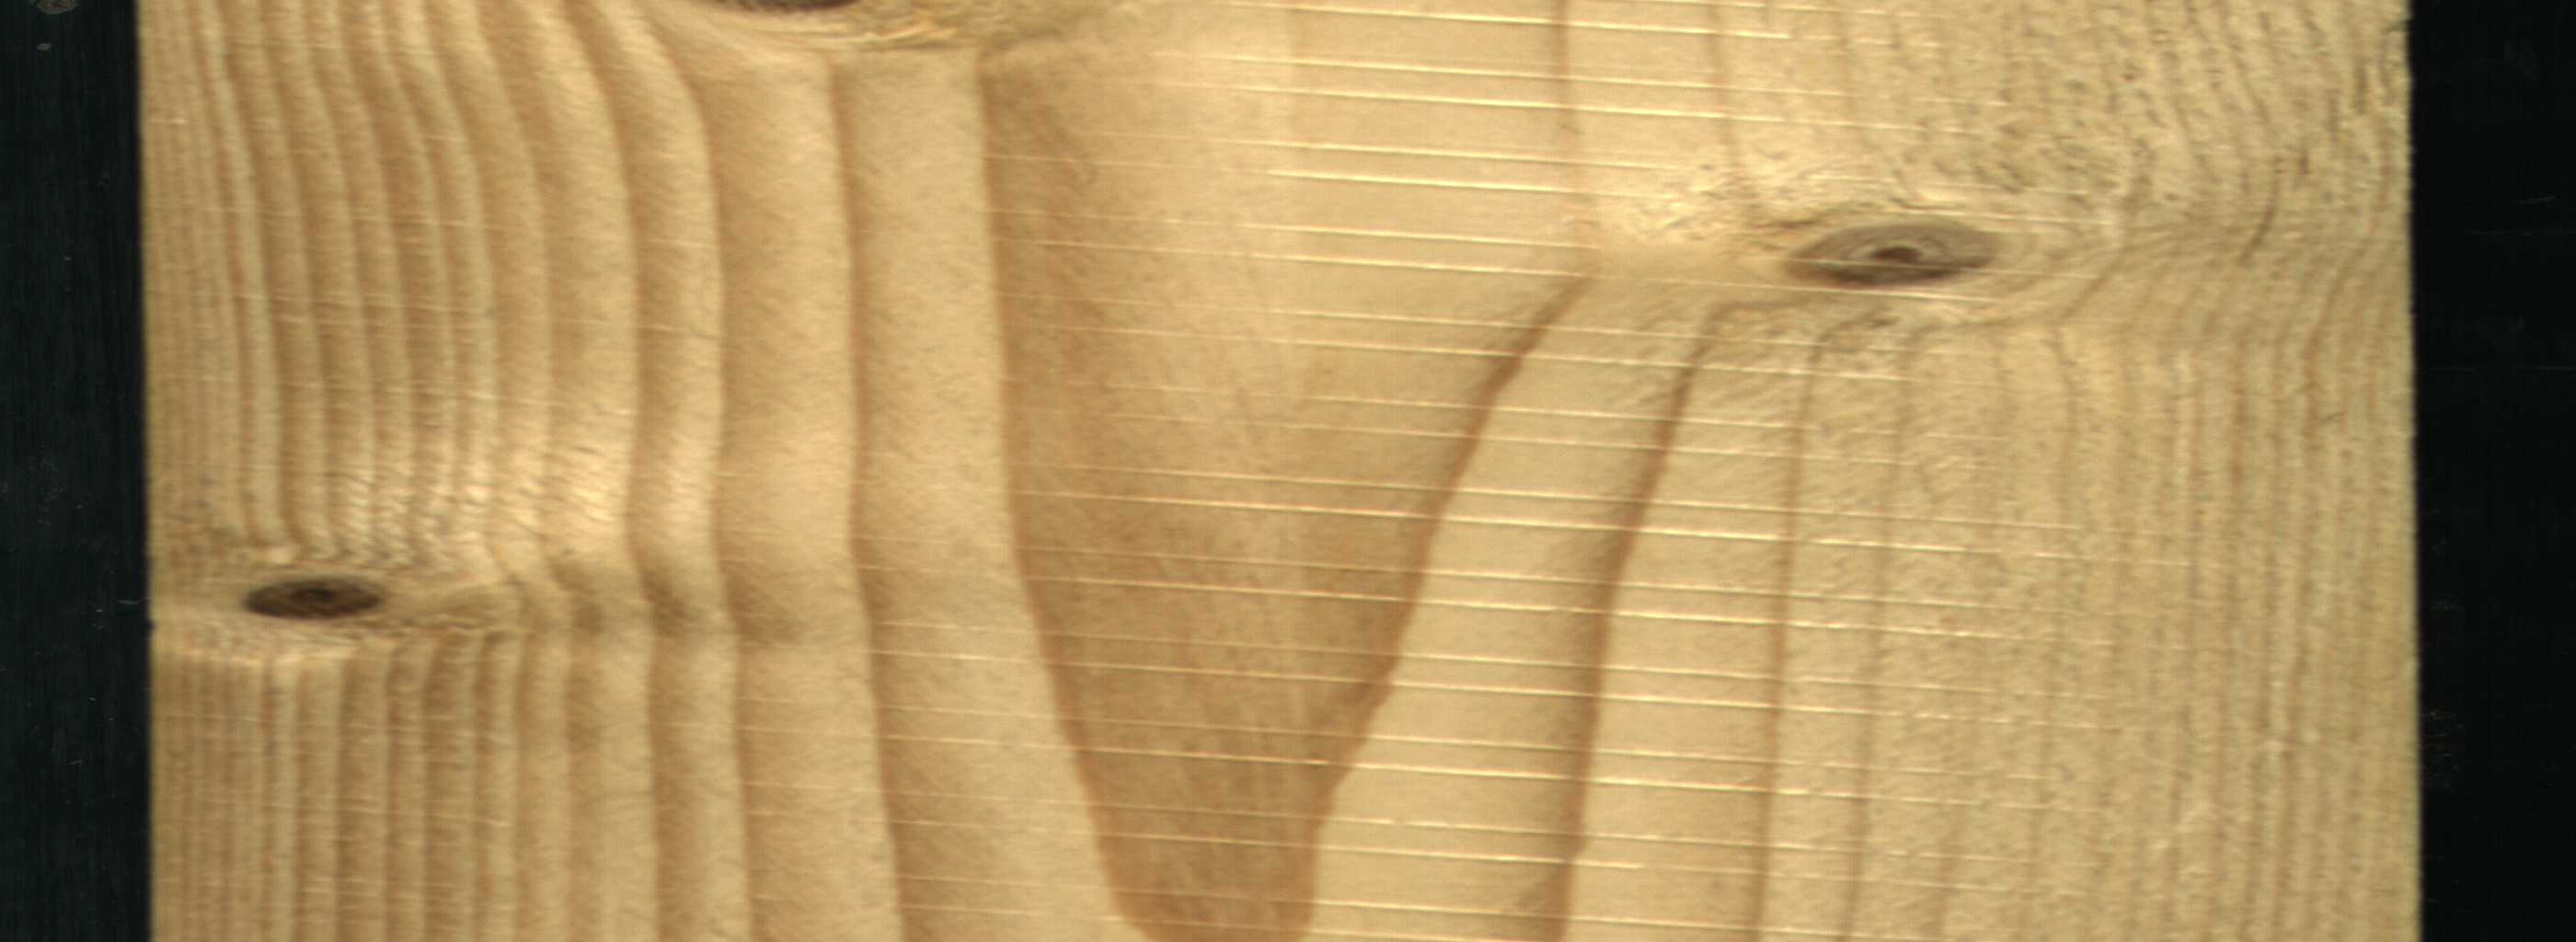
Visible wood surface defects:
Dead_Knot
Live_Knot
Live_Knot